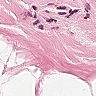
Metastatic tissue present: no